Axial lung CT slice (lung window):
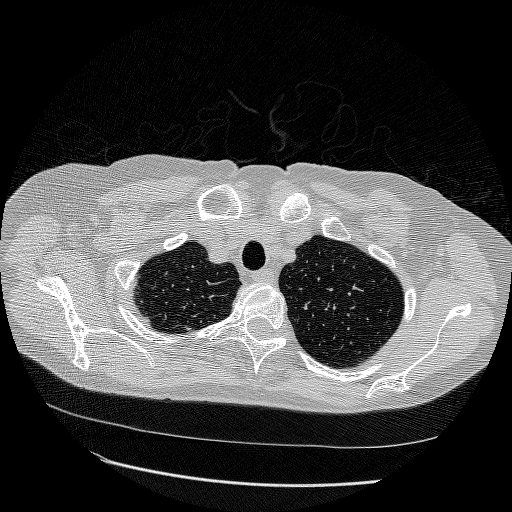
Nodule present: no